Question: I'm having issues submitting an app to iTunes Connect using Organizer.
I build and archive my application successfully then go to Organizer. I successfully validate the application. I then click to submit the application to iTunes Connect. I get the dialog to choose signing certificate and the app that I am uploading. I submit that and after a short time it comes back with the following error:

I know that I am entering my apple id and password correctly. As far as I can tell the bundle identifier and the rest of the app metadata are correct.
Has anyone seen this before or have any advice?
(I have tried using the App Uploader and get similar results).
10.6.4.
And latest version of SDK and xcode.
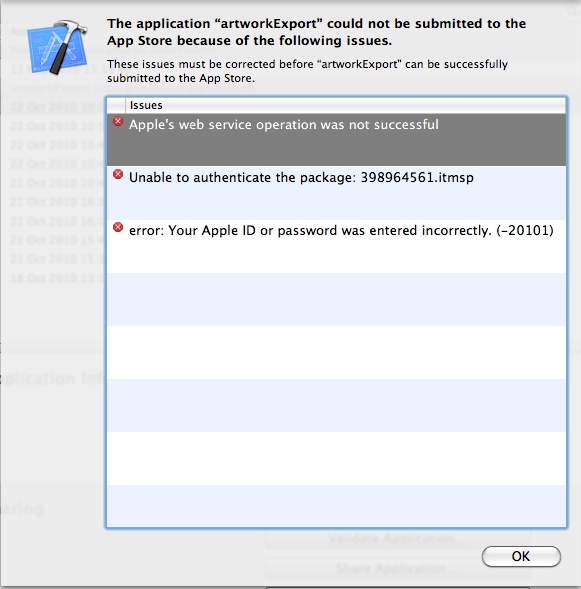
Answer: FWIW There doesn't seem to be an answer to this. I did however, uninstall Application Loader completely and reinstall it and the upload has worked.